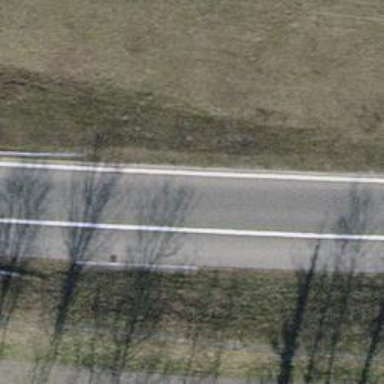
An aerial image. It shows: Trunk link highway with asphalt surface.